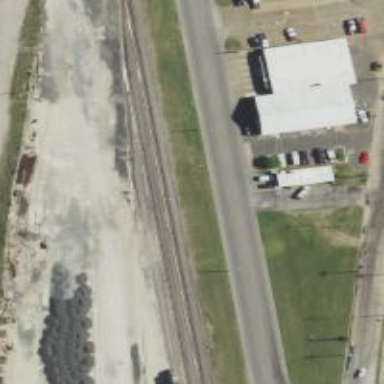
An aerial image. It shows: Railway siding with rails.